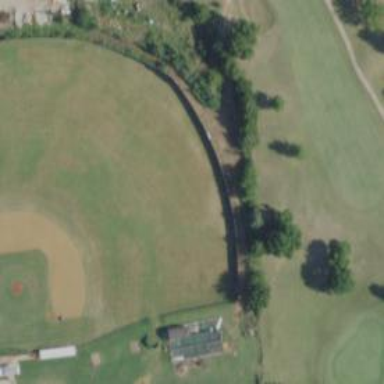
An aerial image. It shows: Baseball pitch for leisure land.